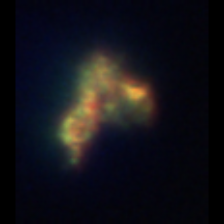
Taxon: Unknown_detritus
Group: Unknown